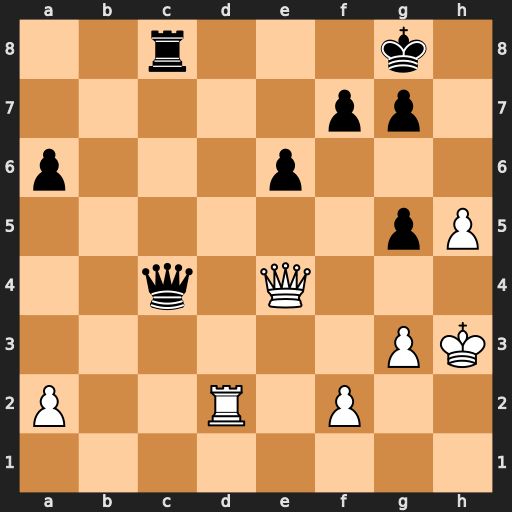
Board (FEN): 2r3k1/5pp1/p3p3/6pP/2q1Q3/6PK/P2R1P2/8
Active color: w
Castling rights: -
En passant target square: -
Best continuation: Rd8+ Rxd8 Qxc4